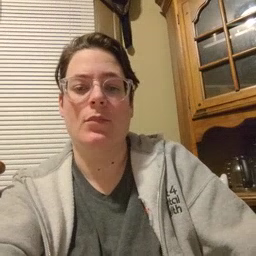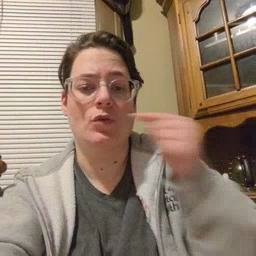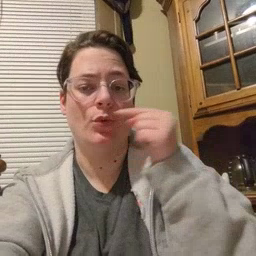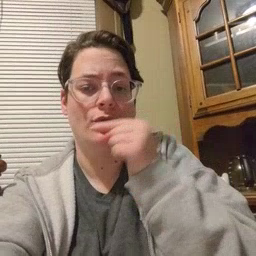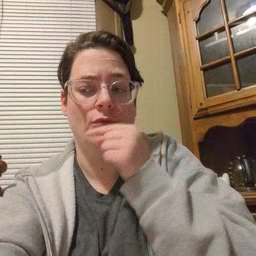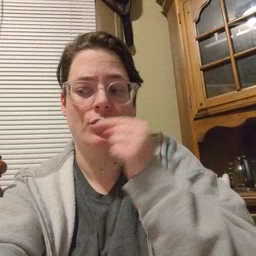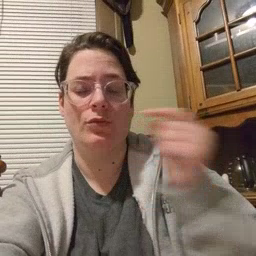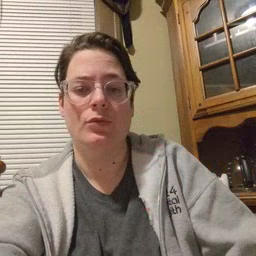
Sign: toothbrush